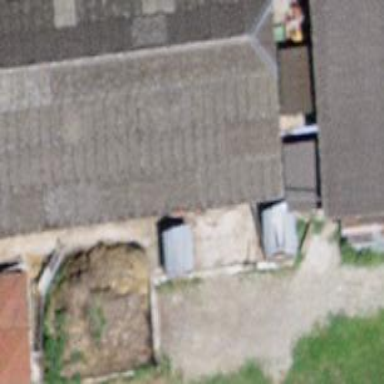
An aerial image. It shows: Barn.